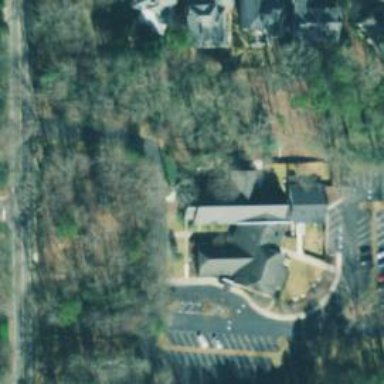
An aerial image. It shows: Place of worship.